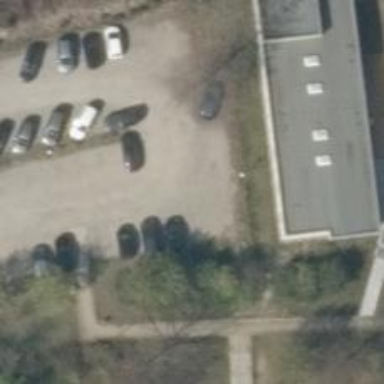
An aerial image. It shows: Road serving as parking aisle.